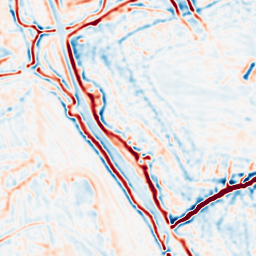
Category: multiscale
Decomposition family: log
Decomposition parameters: sigma: 2
Upsampling method: regularized
Upsampling parameters: scale: 2
lambda_reg: 0.01
Upsampling scale: 2